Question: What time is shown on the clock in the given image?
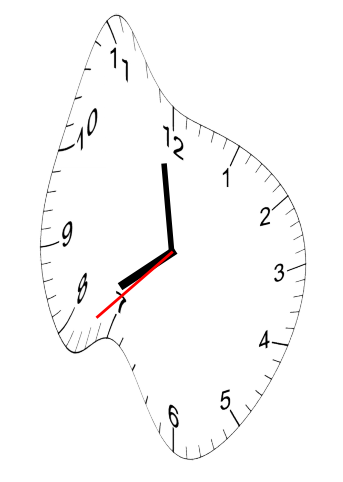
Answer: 07:58:38